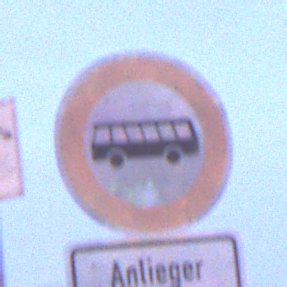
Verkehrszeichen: VerbotKraftomnibusse
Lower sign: PersonengruppenFrei2
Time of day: Night
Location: Outdoor (Urban)
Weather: PartlyCloudy
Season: NotSpecified
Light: Artificial